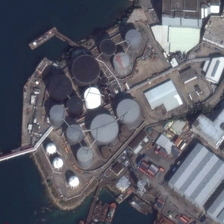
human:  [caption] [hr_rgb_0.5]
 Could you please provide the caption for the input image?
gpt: a large lawn and a small house are near the tank .

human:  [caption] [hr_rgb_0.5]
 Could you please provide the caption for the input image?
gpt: the oil tanker is equipped with a large number of oil tanks in the dark .

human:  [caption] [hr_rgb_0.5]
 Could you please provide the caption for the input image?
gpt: the oil tanker is equipped with a large number of oil tanks in the dark .

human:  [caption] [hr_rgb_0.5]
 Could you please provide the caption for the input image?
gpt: a large lawn and a small house are near the tank .

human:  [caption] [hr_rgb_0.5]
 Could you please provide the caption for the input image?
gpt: some silver gray storage tanks are in a factory near a piece of water .